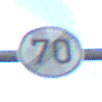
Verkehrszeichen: EndeGeschwindigkeit70
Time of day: SunriseSunset
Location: Outdoor (Nature)
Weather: PartlyCloudy
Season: NotSpecified
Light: Natural